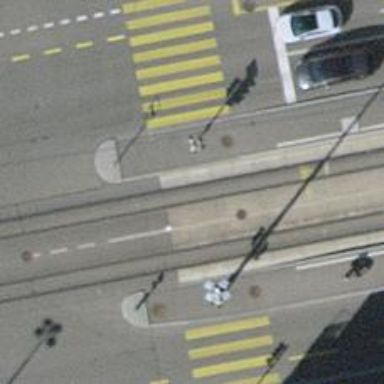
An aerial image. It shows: Tram crossing on the railway.